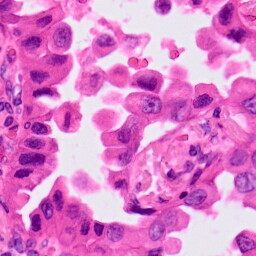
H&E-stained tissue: Lung